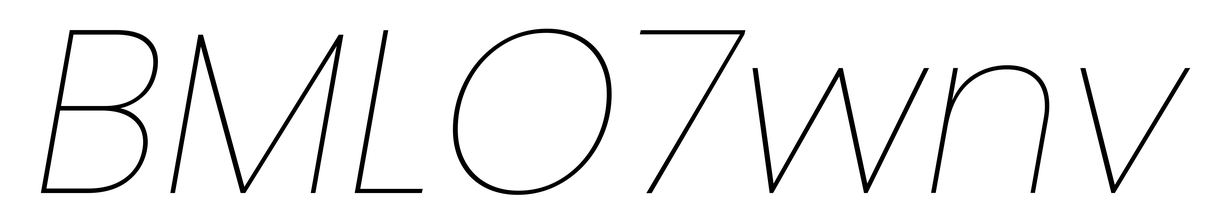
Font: Poppins-ThinItalic